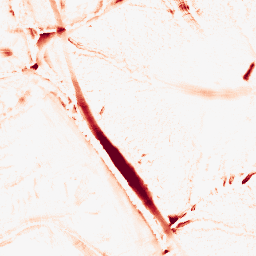
Category: morphological
Decomposition family: morphological_diamond
Decomposition parameters: operation: opening
radius: 15
Upsampling method: lanczos
Upsampling parameters: scale: 8
Upsampling scale: 8